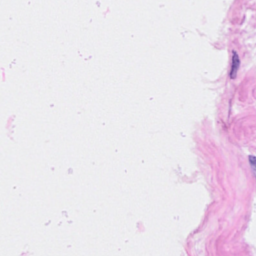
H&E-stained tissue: Breast